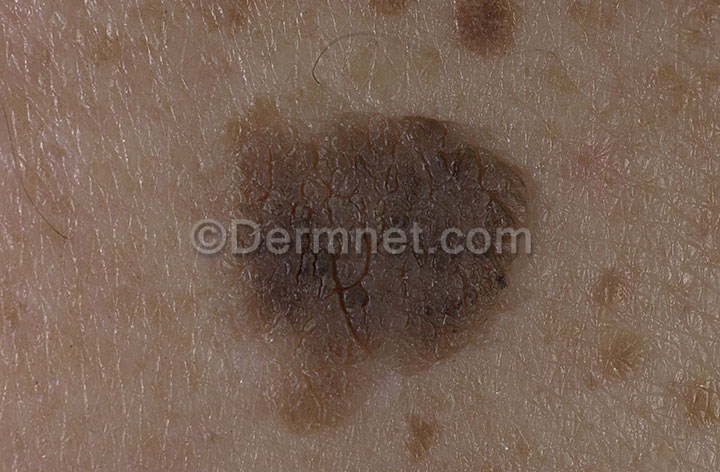
Disease: Seborrheic Keratoses and other Benign Tumors